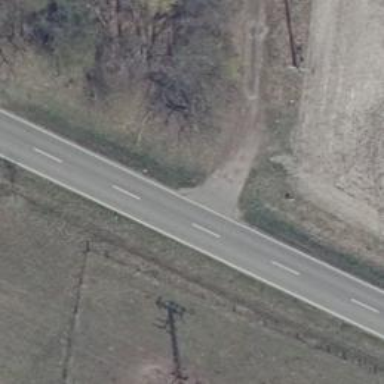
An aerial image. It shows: Grassy track road with grade 4 track type.